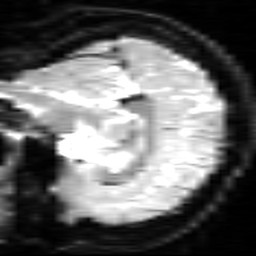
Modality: inplaneT2
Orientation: sagittal
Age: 20
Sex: female